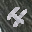
Label: 4